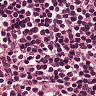
Metastatic tissue present: no